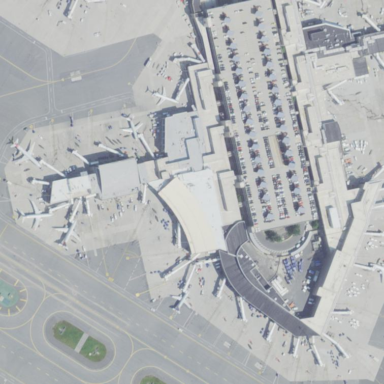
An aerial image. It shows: Concrete apron at the airport.